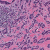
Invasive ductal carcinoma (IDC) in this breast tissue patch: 1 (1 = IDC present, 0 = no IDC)